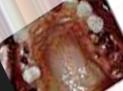
Condition: Caries